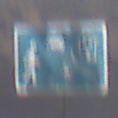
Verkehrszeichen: BeginnVerkehrsberuhigterBereich
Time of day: Midday
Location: Outdoor (Nature)
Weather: Clear
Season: NotSpecified
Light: Natural